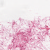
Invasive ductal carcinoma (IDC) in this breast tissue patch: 0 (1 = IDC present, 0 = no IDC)